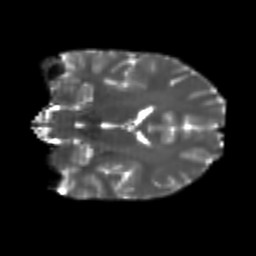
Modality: T2w
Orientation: coronal
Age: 22
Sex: female
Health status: healthy
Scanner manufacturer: philips
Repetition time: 7.386 s
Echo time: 0.08599 s